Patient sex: M
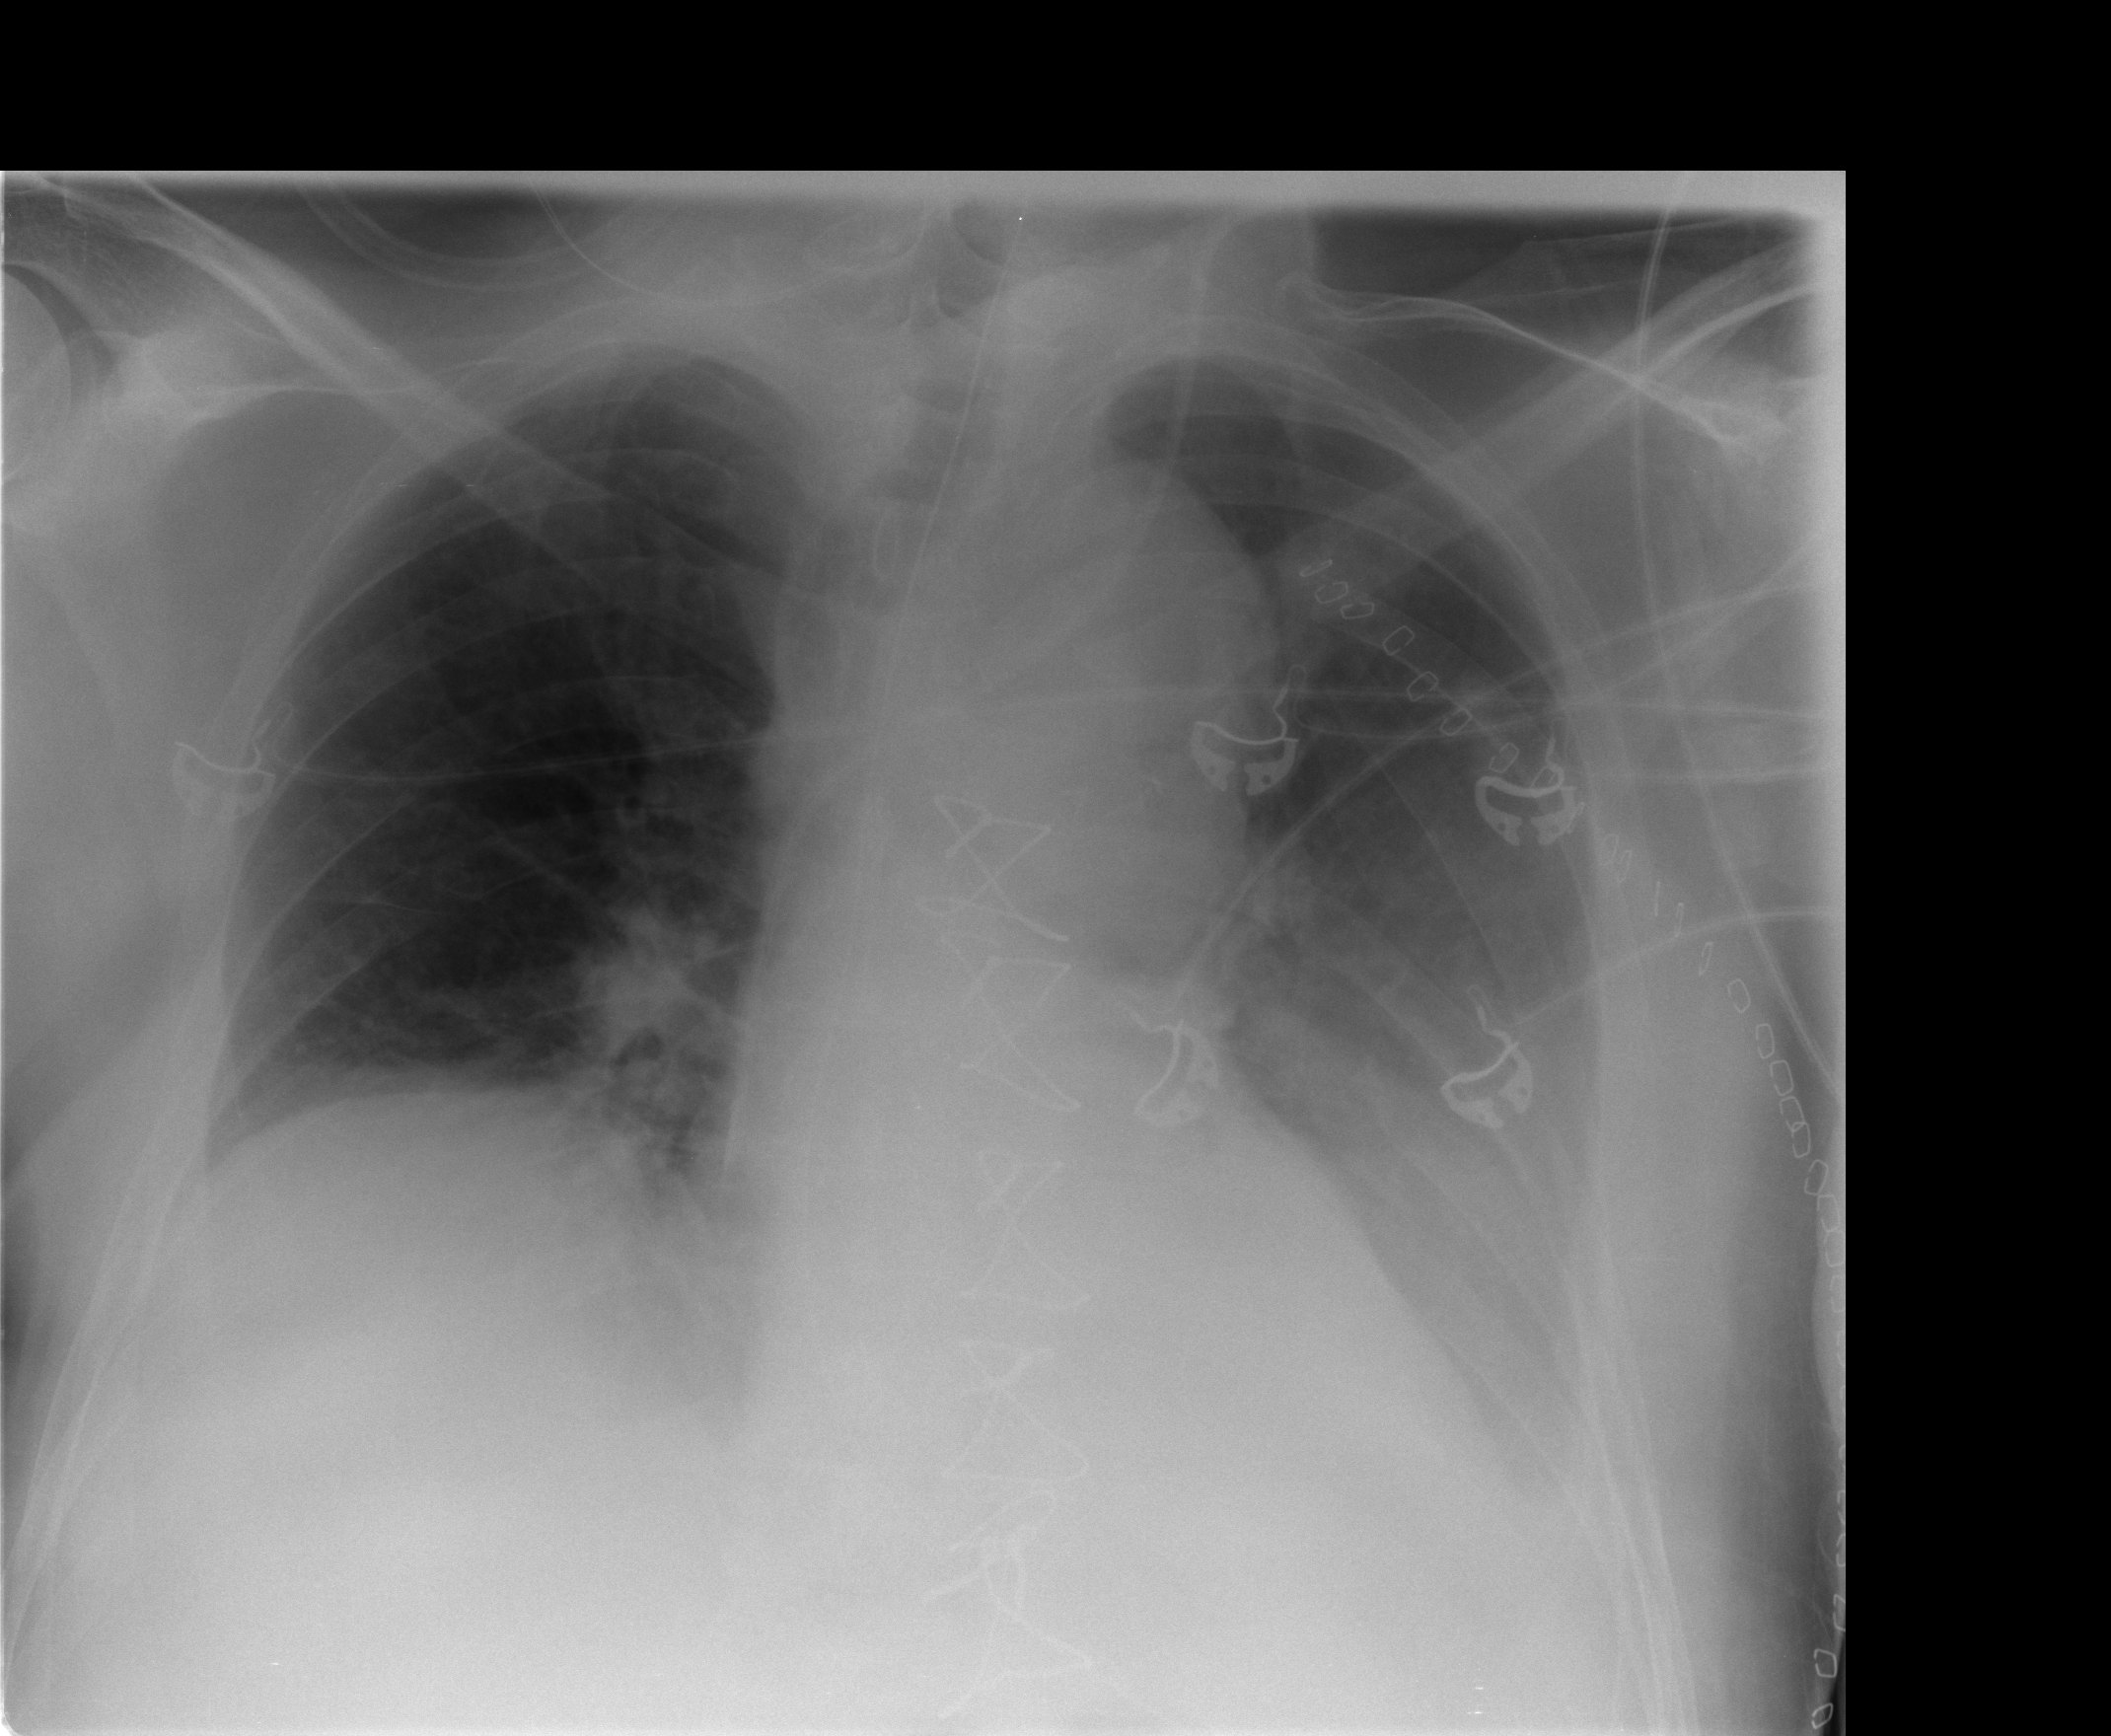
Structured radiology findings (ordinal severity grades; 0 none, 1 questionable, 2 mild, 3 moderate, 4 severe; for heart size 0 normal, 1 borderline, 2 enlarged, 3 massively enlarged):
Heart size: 0
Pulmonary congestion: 0
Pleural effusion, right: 1
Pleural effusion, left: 2
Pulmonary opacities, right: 0
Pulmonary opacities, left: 0
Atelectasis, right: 1
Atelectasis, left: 2